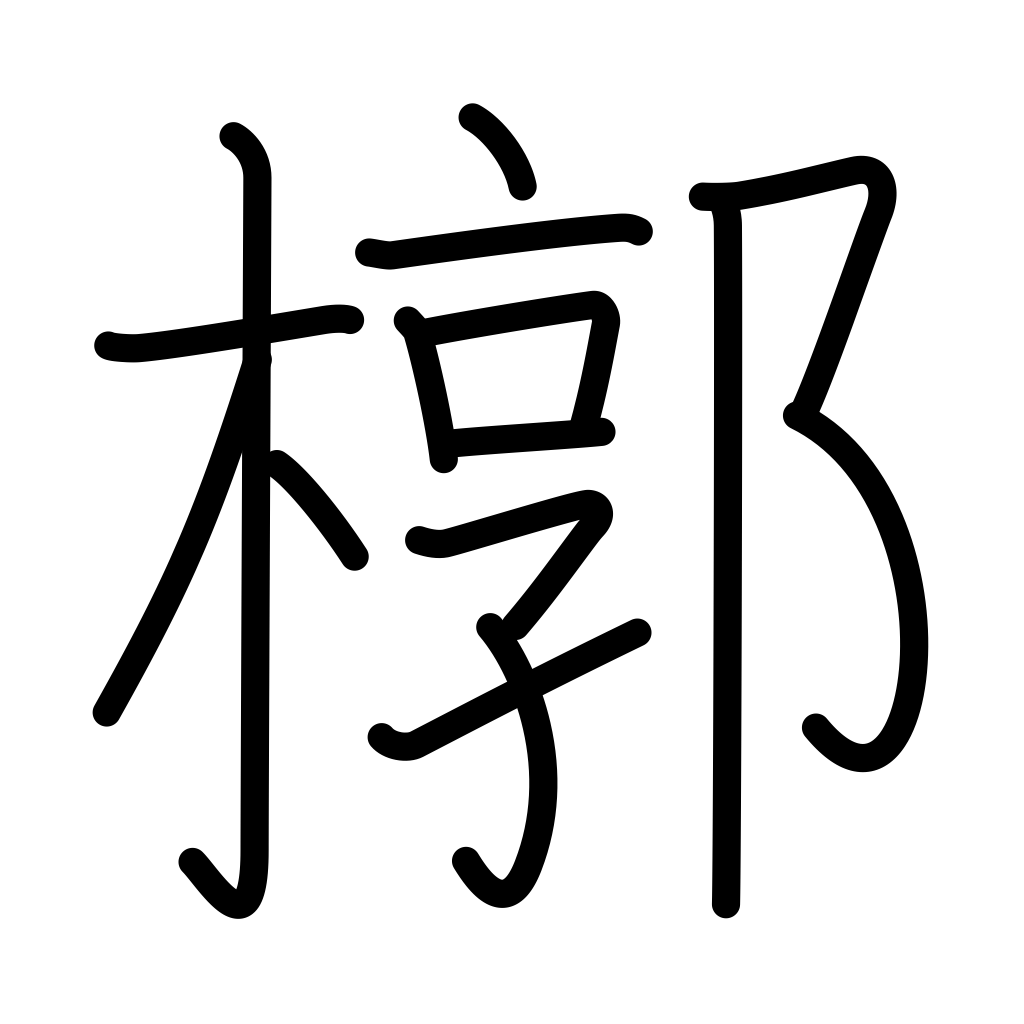
Meaning: outer box for a coffin